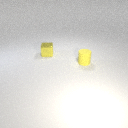
small yellow rubber cylinder to the right of small yellow metal cube